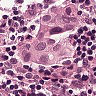
Metastatic tissue present: yes